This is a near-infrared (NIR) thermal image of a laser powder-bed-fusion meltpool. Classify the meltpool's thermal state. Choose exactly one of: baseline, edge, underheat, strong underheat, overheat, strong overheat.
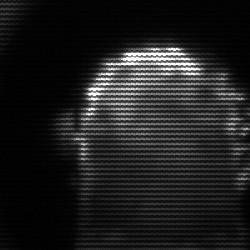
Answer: baseline